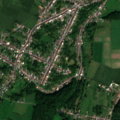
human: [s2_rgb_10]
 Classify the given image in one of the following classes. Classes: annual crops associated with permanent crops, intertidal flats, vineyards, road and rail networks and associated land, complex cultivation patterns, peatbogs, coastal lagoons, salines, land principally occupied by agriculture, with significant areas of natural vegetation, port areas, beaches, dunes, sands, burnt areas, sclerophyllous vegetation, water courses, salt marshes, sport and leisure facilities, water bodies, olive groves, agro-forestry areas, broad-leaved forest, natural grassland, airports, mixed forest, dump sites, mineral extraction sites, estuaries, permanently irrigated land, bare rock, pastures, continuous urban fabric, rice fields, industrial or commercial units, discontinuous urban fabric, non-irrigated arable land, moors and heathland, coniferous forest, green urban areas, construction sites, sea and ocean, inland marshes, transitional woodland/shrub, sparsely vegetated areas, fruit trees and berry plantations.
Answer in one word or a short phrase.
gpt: discontinuous urban fabric, complex cultivation patterns, broad-leaved forest